Question: I live in a security complex, and to open the gate you have to phone a number, which is inconvenient when only ONE phone can open the gate! If I was to lose or forget my phone, no entry. So that's the back-story.
I want to be able to make a phone call to our gate system, from a C# app. It must look like it is comming from my current number, and because it only needs to dial (The line is never actually answered) I would prefer a free service.
Can someone please point me to such an API? I want to be able to only use an internet connection to make this phone call. I was looking at Twilio, but to test it, I need to pay. (Probably in case the call is answered, or they charge for the dialing time, that's the thing, I don't know how their charging is made, but I know the call is never answered, and would love to dial for free)
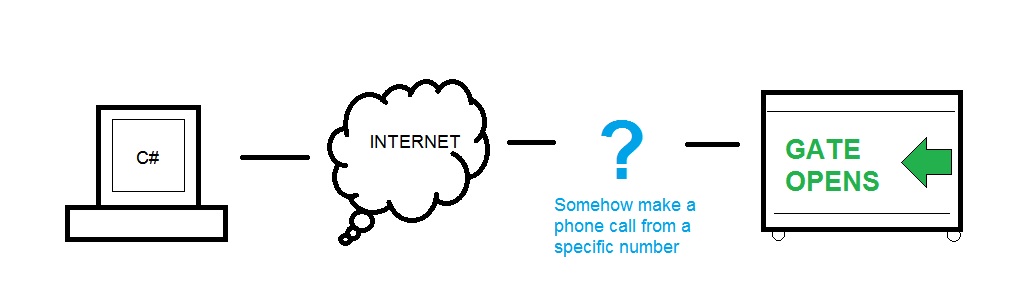
Answer: try out this may help.
'''
using Microsoft.Phone.Tasks;
PhoneCallTask phoneCallTask = new PhoneCallTask();
phoneCallTask.PhoneNumber = "<PHONE>";
phoneCallTask.DisplayName = "Gage";
phoneCallTask.Show();
'''
<URL>